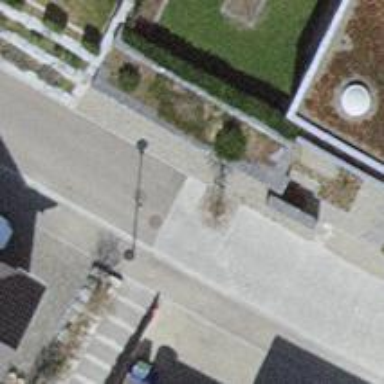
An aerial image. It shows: Set of steps on the road.